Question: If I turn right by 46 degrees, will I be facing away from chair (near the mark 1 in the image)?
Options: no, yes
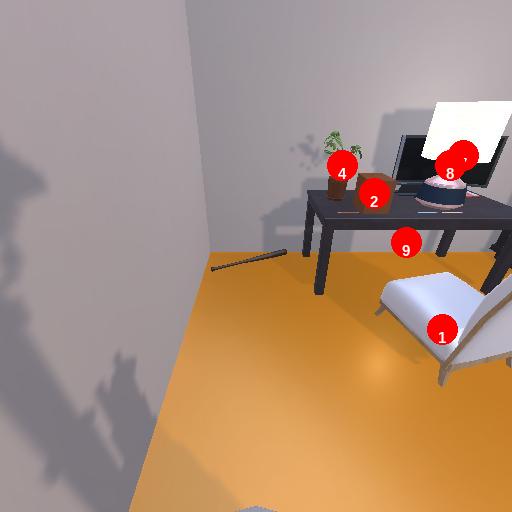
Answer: no